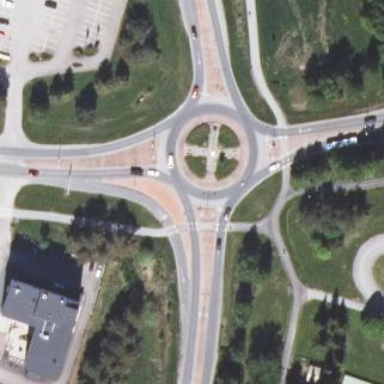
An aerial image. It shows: Secondary road with asphalt surface leading to roundabout junction.